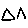
Label: triangle